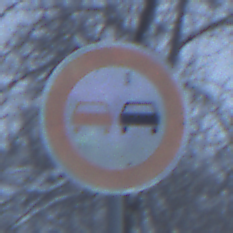
Verkehrszeichen: Ueberholverbot
Umgebung: Outdoor, Nature
Tageszeit: Midday
Wetter: Overcast
Licht: Natural
Jahreszeit: Winter
Kontrast: LowContrast